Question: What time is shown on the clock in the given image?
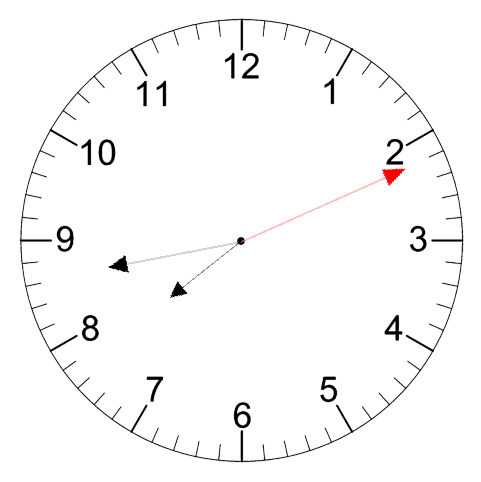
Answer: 07:43:11